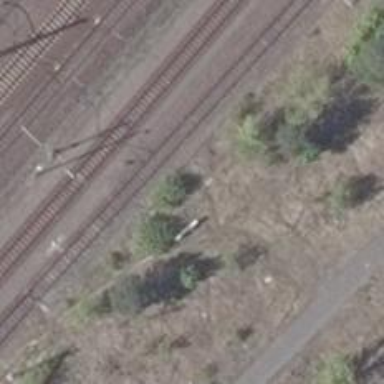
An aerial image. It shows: Railway signal.